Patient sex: M
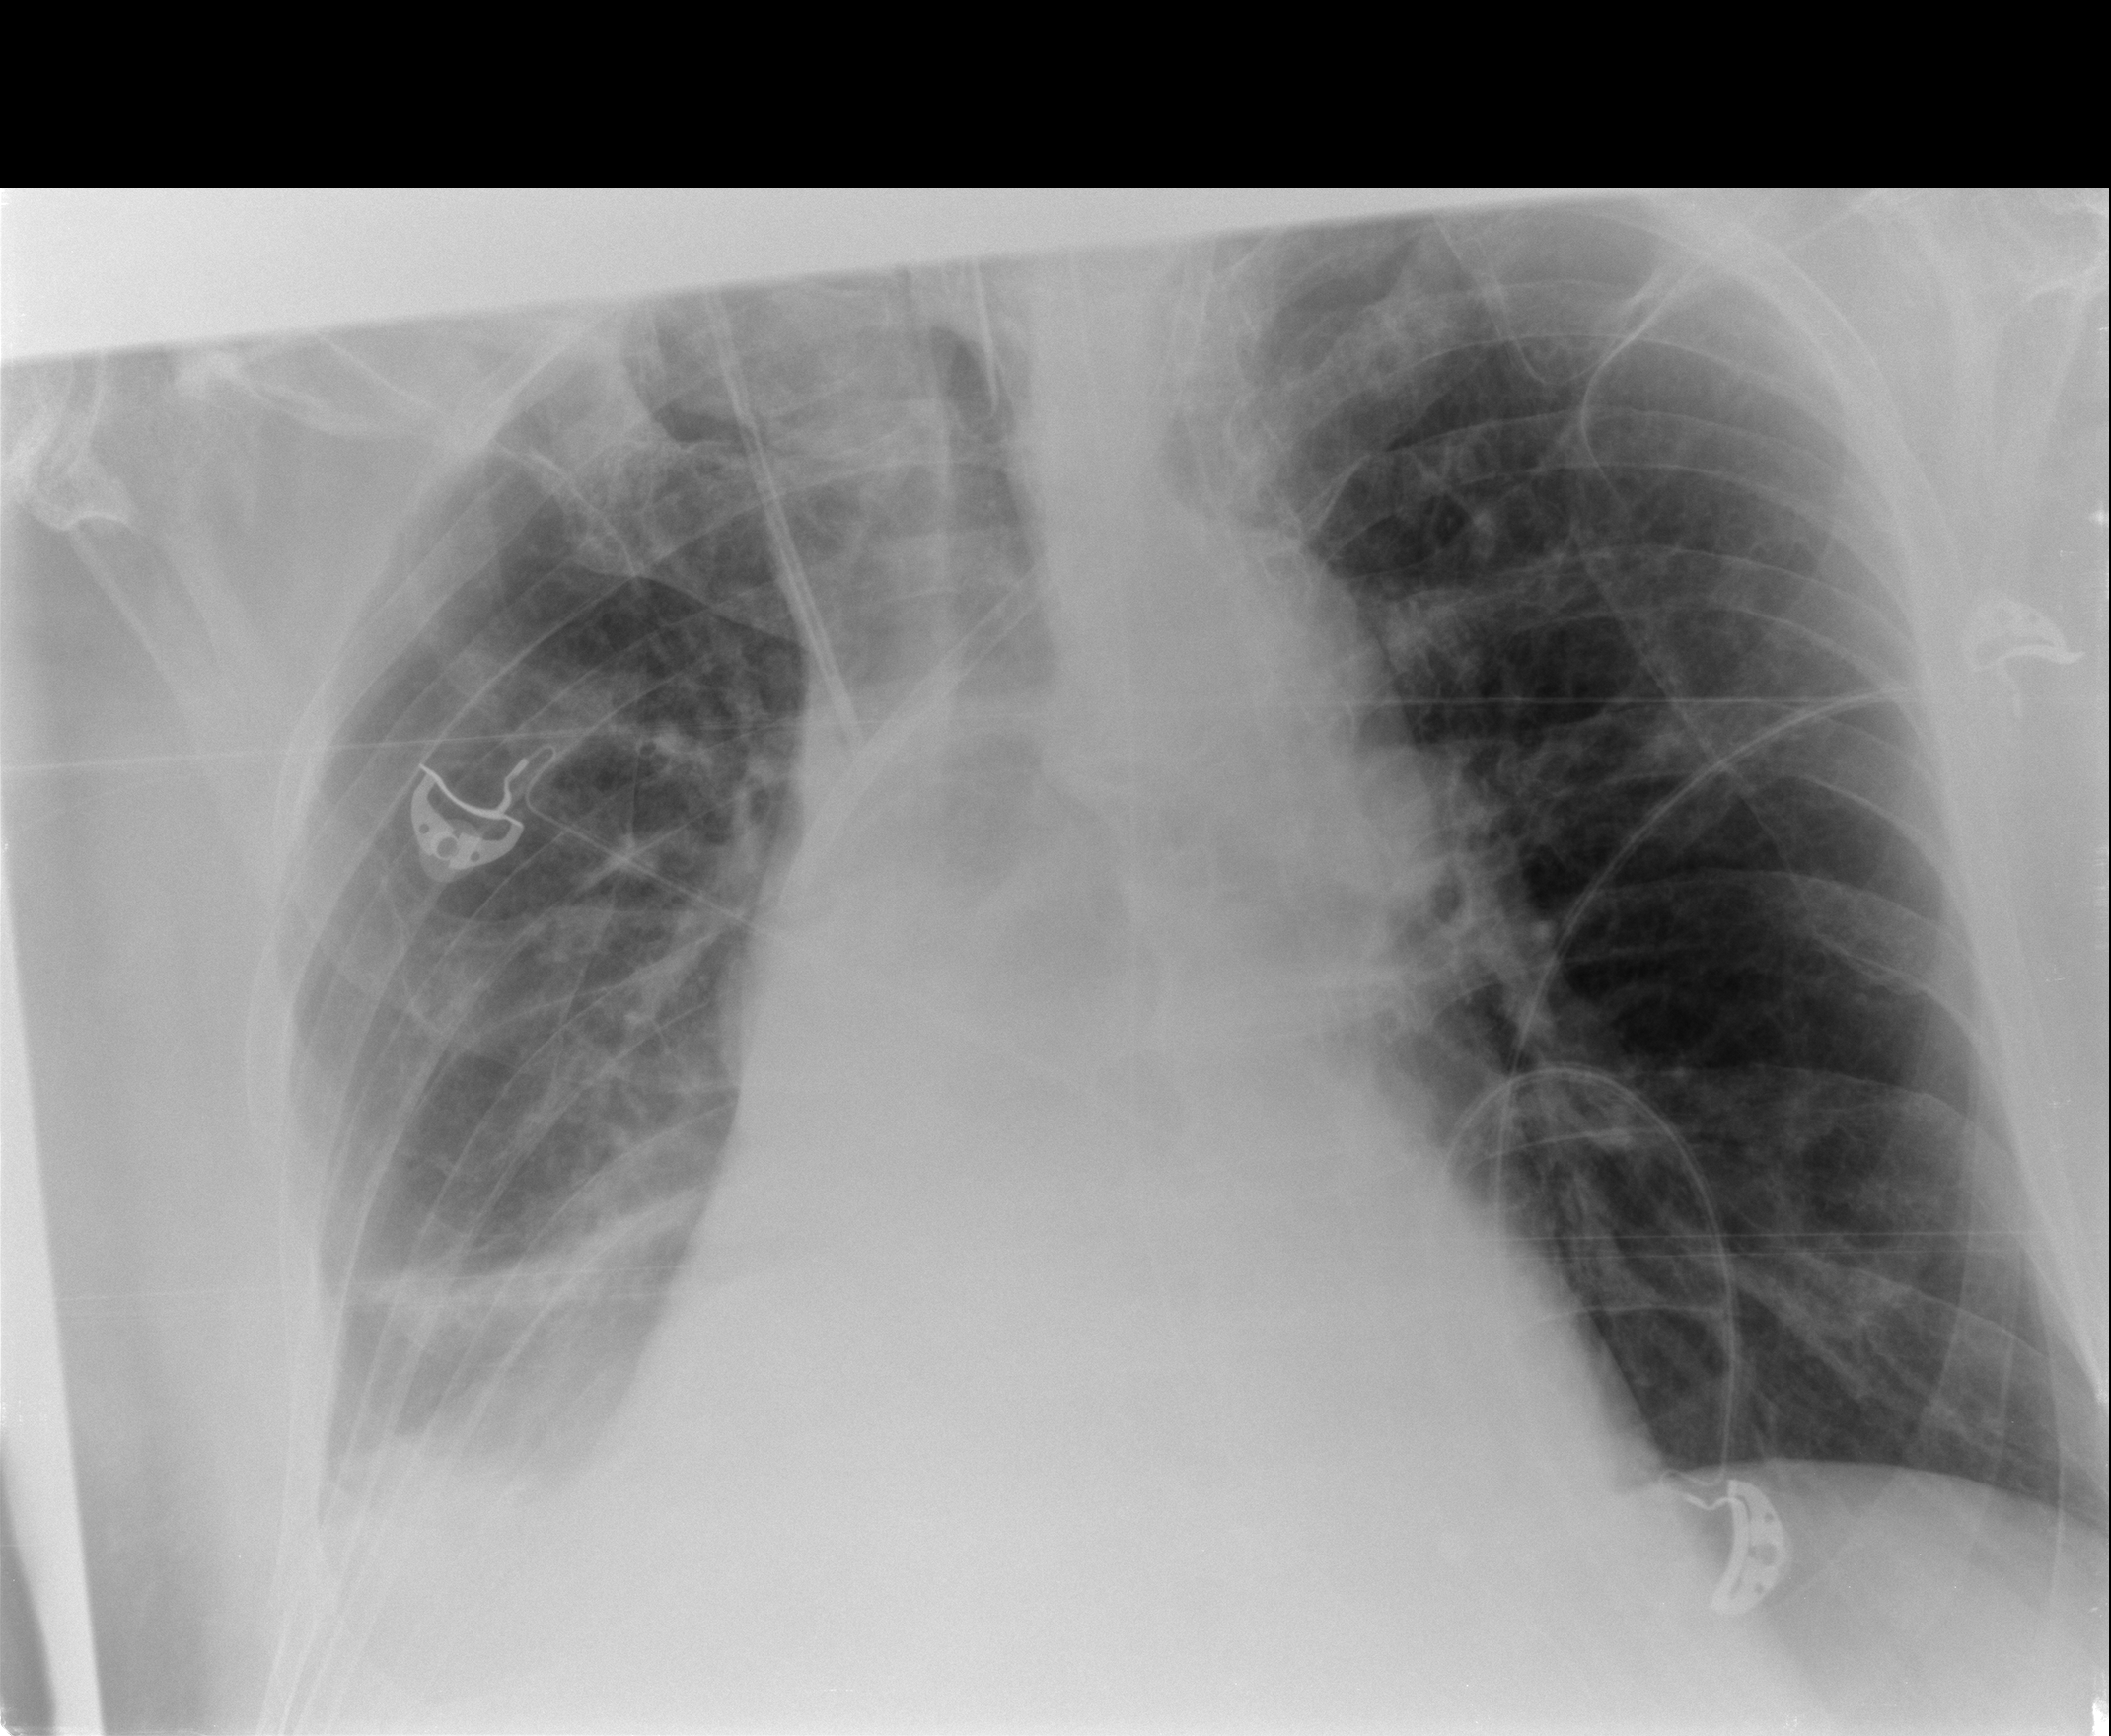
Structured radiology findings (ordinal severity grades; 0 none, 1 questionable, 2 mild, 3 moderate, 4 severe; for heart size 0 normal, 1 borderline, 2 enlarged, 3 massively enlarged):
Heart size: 0
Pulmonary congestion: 2
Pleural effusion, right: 2
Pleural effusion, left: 0
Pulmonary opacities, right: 2
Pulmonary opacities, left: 0
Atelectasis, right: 2
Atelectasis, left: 0